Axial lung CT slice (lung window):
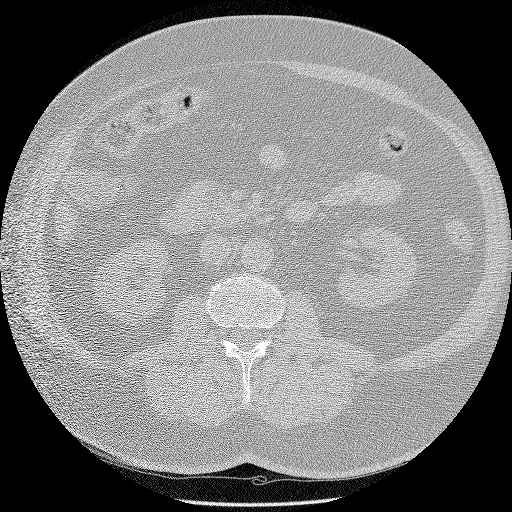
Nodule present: no